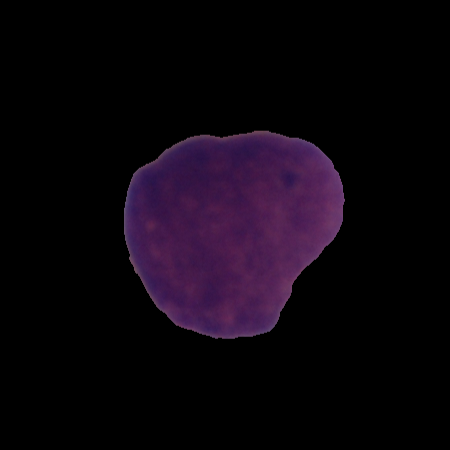
Label: cancer